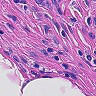
Metastatic tissue present: yes